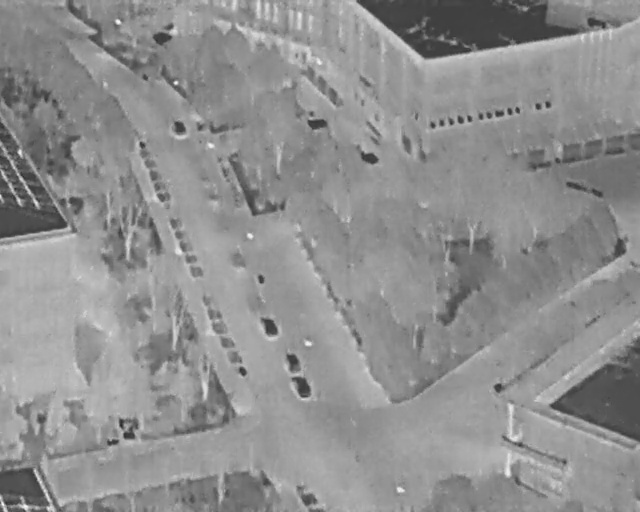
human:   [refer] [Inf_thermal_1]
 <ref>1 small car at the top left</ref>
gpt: <box>[[26, 23, 29, 26, 164]]</box>

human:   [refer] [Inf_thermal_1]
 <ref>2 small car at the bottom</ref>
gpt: <box>[[44, 69, 47, 72, 168], [45, 74, 48, 76, 166]]</box>